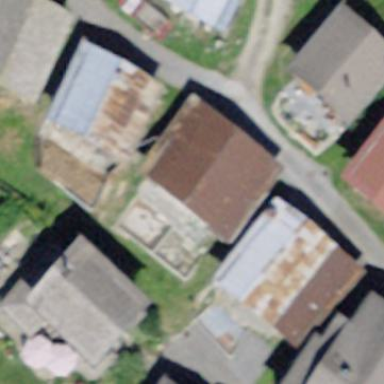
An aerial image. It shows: Simple and straightforward house.